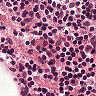
Metastatic tissue present: no